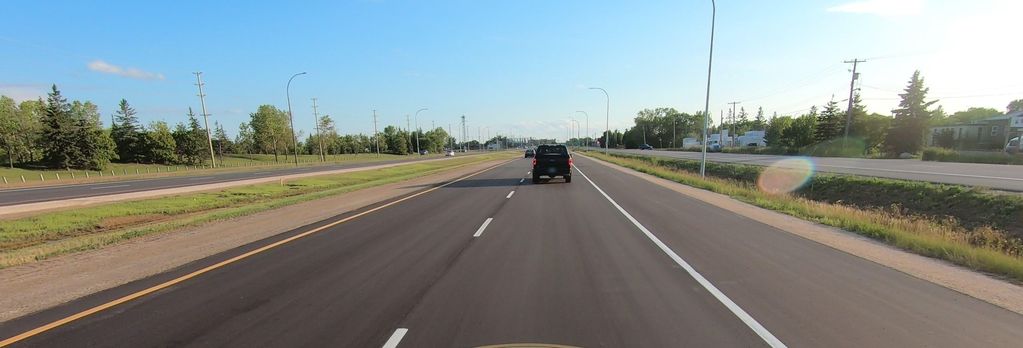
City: winnipeg